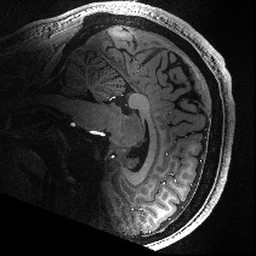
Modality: T1w
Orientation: sagittal
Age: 32
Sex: male
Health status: healthy
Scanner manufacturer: siemens
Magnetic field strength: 9.4 T
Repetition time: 3.8 s
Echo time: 0.0025 s